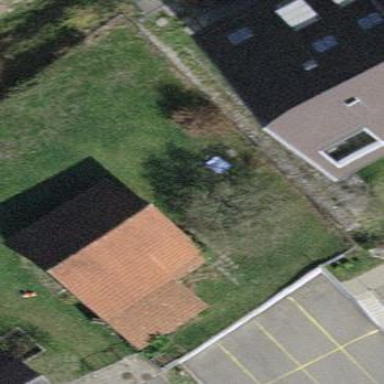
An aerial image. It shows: Detached building.